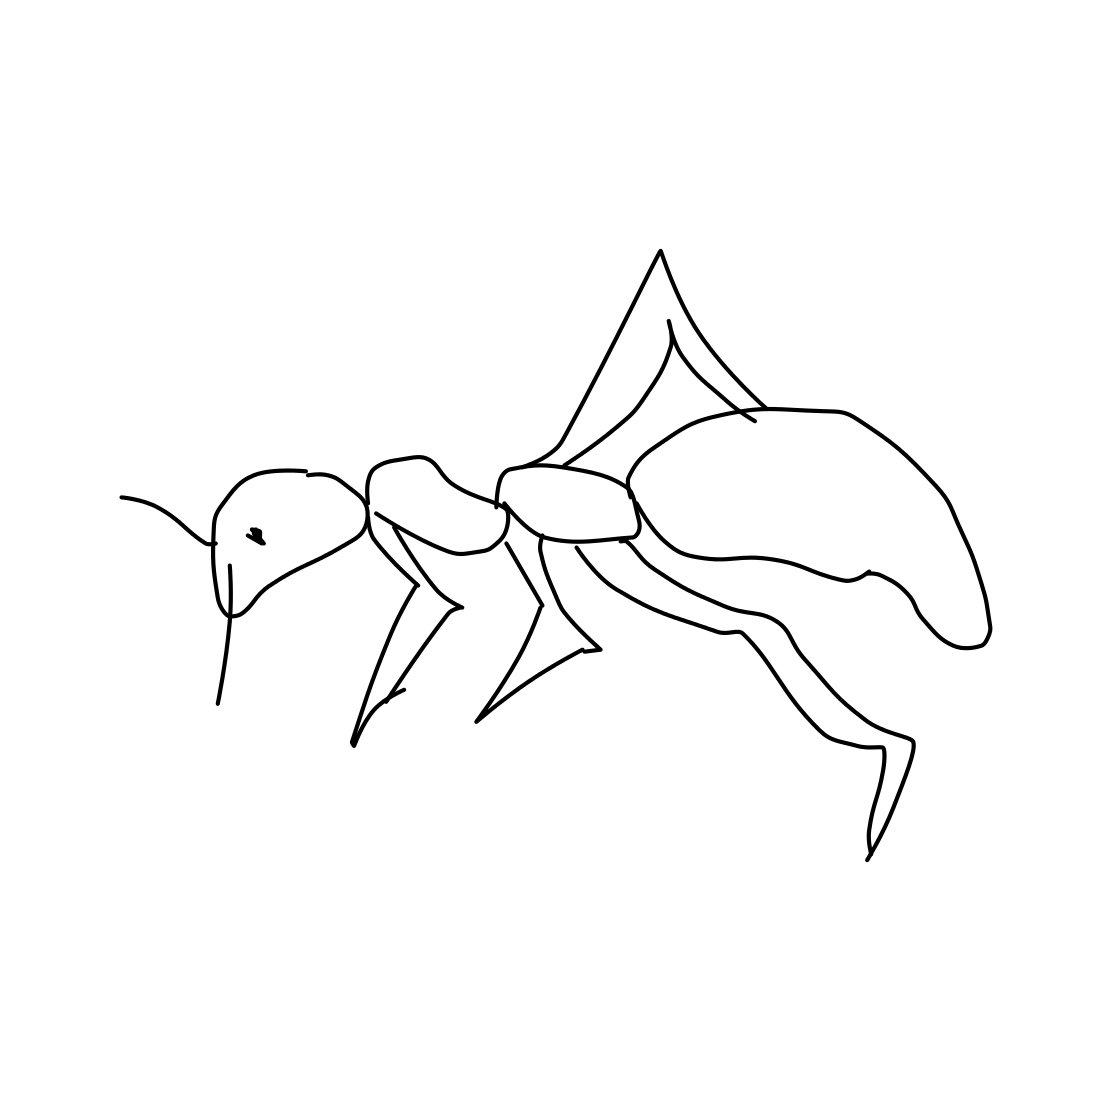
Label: ant